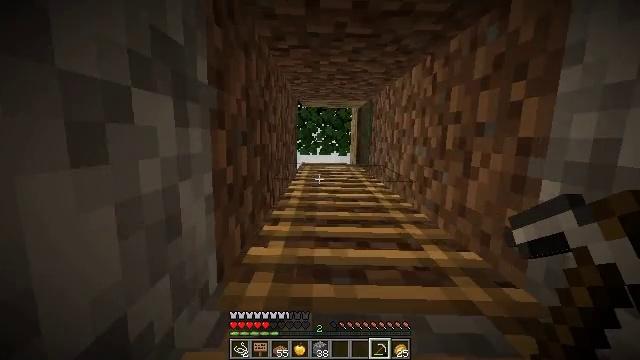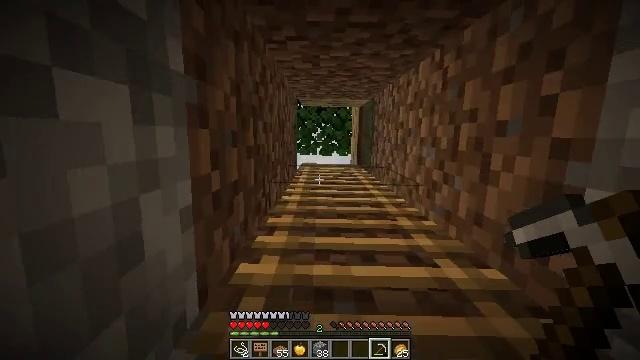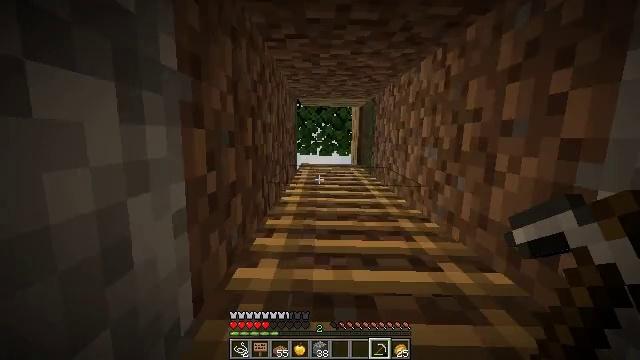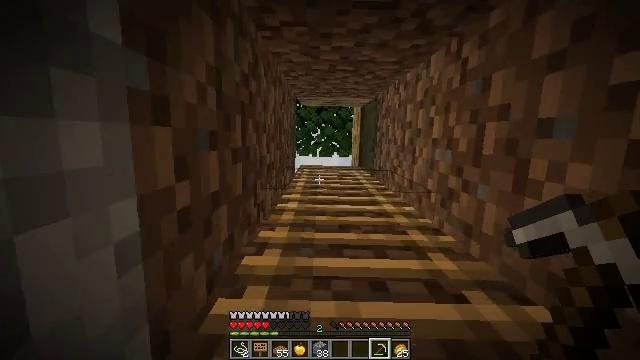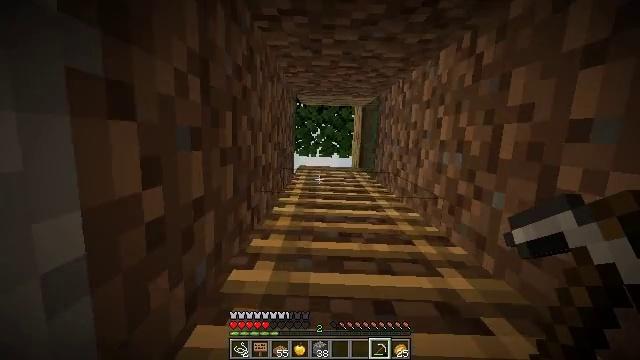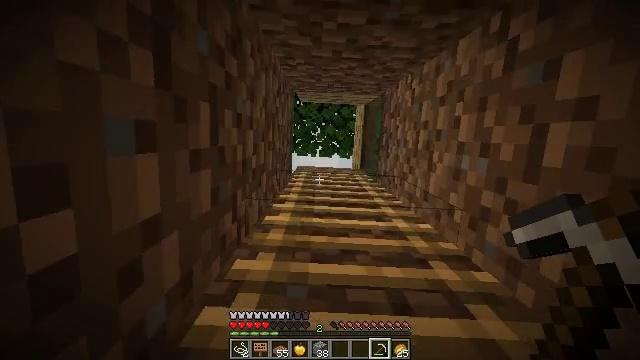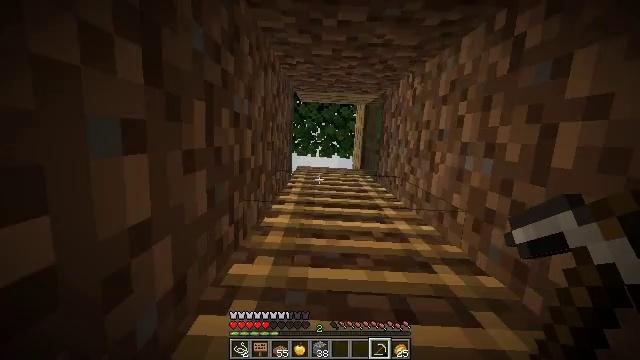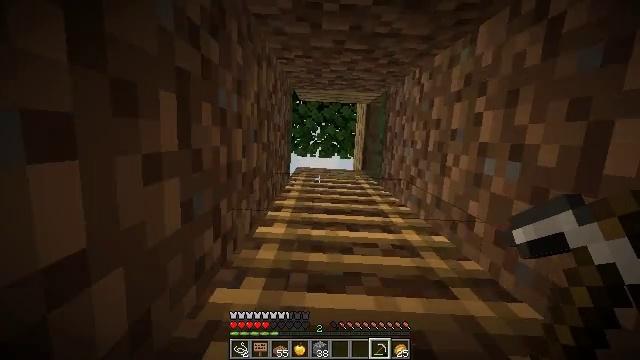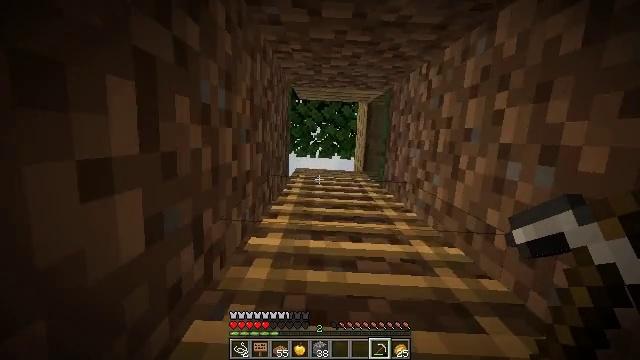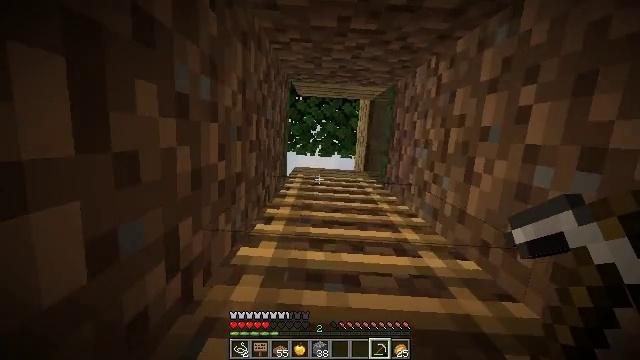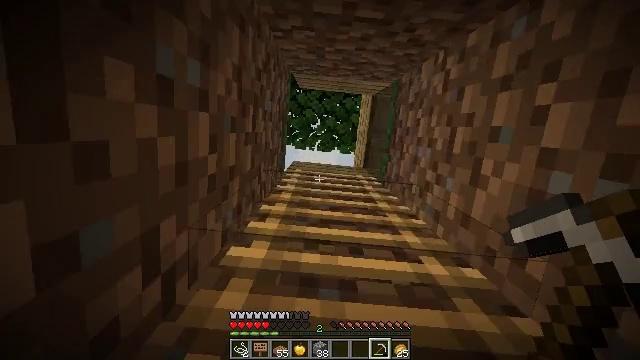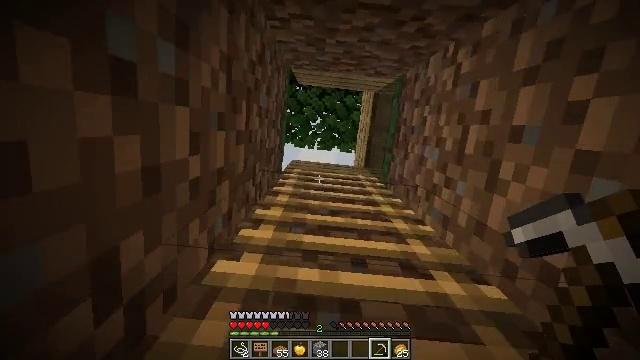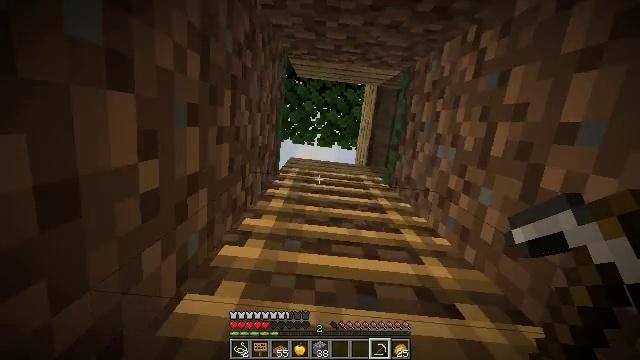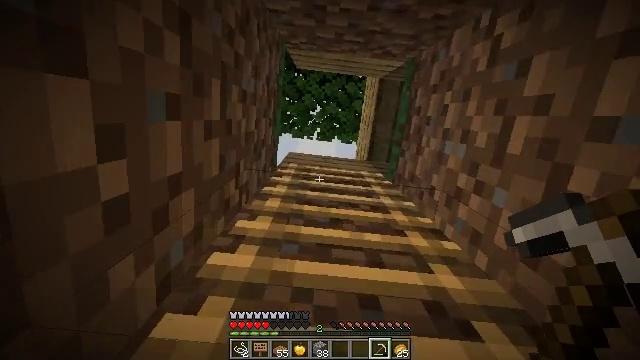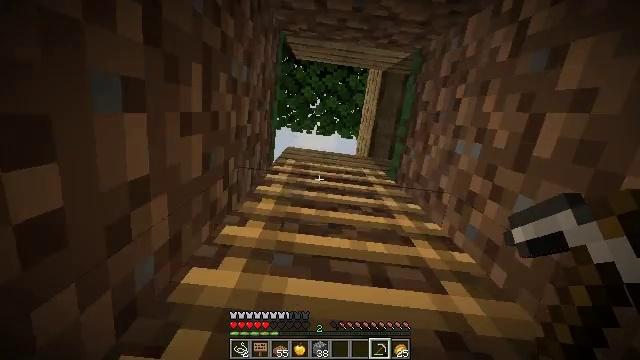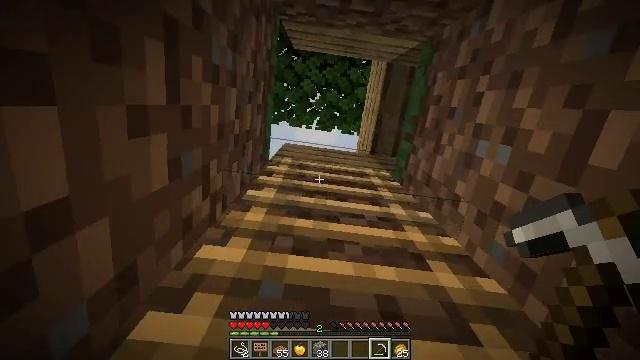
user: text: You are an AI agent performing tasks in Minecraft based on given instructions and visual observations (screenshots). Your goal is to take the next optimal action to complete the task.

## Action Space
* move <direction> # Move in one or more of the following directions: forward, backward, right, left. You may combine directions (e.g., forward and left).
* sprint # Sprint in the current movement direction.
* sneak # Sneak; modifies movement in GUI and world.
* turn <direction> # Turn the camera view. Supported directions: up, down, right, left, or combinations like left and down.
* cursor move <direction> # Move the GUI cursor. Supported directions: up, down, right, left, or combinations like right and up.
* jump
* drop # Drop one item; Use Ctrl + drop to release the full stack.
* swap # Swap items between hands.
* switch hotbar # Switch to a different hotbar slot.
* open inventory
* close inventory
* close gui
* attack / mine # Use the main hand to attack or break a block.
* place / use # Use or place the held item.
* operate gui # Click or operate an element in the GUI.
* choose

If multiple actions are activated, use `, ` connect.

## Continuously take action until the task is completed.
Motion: motion action
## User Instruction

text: Mine the ladder from the wall.
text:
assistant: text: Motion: move forward, jump
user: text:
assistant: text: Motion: move forward, sprint, jump
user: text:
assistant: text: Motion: move forward, sprint, jump
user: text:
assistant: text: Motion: move forward, sprint, jump
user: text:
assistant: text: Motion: move forward, sprint, jump
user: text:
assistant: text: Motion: move forward, jump
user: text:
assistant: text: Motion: move forward, jump
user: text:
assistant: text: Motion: move forward, jump
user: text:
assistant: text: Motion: move forward, sprint, jump
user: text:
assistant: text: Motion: move forward, sprint, turn right and down, jump
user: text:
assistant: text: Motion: move forward, sprint, jump
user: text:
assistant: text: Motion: move forward, sprint, jump
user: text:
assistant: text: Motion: move forward, turn down, jump
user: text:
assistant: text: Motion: move forward, turn down, jump
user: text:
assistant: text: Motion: move forward, turn down, jump
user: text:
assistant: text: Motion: move forward, sprint, turn down, jump
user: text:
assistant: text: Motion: move forward, sprint, jump
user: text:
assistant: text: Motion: move forward, sprint, jump
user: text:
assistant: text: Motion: move forward, jump
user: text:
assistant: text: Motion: move forward, turn down, jump
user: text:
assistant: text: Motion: move forward, turn down, jump
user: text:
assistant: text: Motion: move forward, jump
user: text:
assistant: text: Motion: move forward, sprint, jump
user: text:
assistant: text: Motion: move forward, sprint, jump
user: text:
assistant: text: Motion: move forward, sprint, jump
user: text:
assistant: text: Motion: move forward, sprint, turn down, jump
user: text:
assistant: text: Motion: move forward, turn left and down, jump
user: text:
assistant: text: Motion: move forward, turn left and down, jump
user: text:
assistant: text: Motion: move forward, turn left and down, jump
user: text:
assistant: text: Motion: move forward, sprint, turn left and down, jump